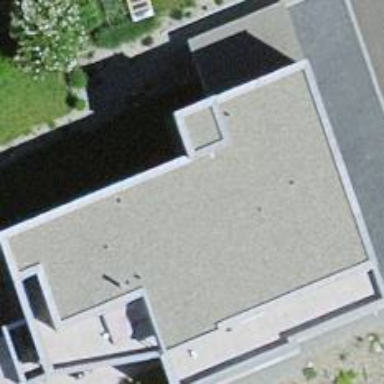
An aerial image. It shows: Building.